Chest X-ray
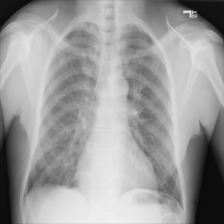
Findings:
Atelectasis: negative
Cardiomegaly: negative
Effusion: negative
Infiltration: negative
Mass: negative
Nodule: negative
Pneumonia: negative
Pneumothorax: negative
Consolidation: negative
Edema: negative
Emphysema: negative
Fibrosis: negative
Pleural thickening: negative
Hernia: negative